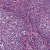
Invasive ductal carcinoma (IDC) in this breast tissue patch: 1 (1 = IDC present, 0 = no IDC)